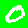
Digit: 0